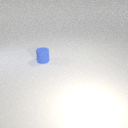
small blue rubber cylinder